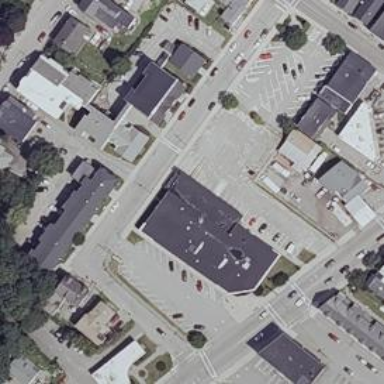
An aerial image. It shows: Commercial building that is post office.